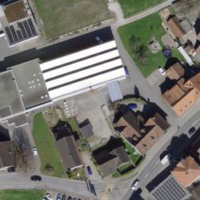
EUNIS habitat code: 54
Species observed at this site:
Centaurium erythraea